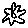
Label: flower